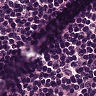
Metastatic tissue present: no